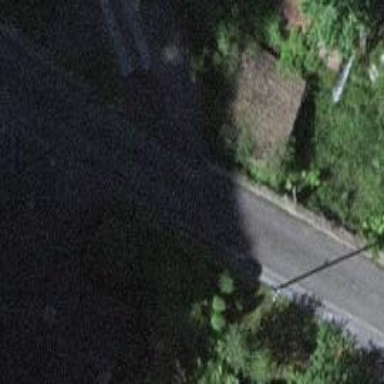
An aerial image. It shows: Residential road with asphalt surface.